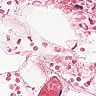
Metastatic tissue present: no